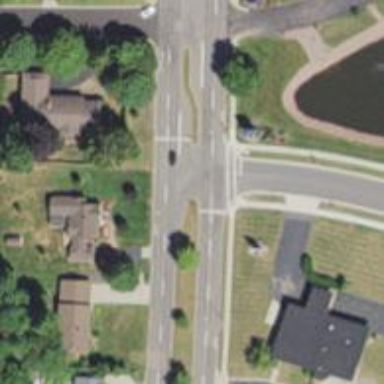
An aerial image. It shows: Stop road.